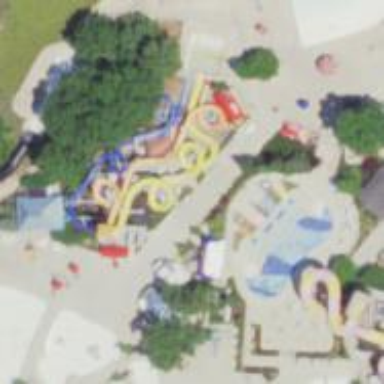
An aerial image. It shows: Water slide attraction.